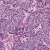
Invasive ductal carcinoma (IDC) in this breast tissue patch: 1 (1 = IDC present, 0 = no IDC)